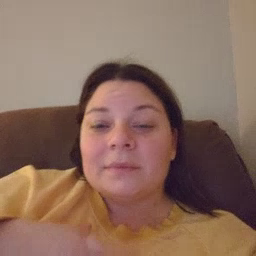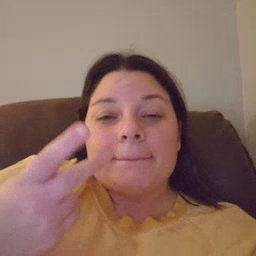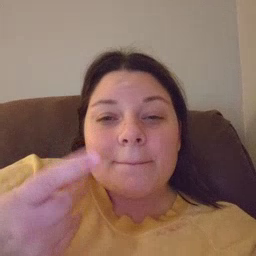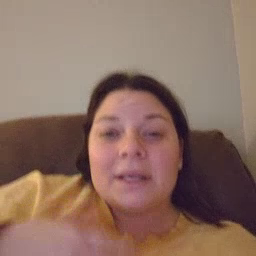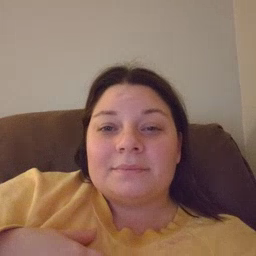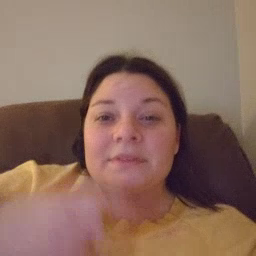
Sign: puppy